Question: Since the latest Parse release (v1.6.3) my app gets stuck at launch, and the last breakpoint it hits is '[PFFacebookUtils initializeFacebook];' If I hit pause and look at the debugger, the stack trace looks like this:

I'm calling '[PFFacebookUtils initializeFacebook]' in - '(BOOL)application:(UIApplication *)application didFinishLaunchingWithOptions:(NSDictionary *)launchOptions' as advised.
From googling the semaphore_wait_trap issue, it seems to be related to clashing background threads(?) in Core Data. But I've tried commenting out all my background Parse queries and it still occurs.
I tried updating pods (this occurred before updating, incidentally). I can also run the app from a clean install, until I log in to Facebook, at which point the crash happens every time I try to launch. The PFUser appears to be returning fine when queried. I've also cleared out my entire database but it didn't make a difference.
Anyone know what might be going on?
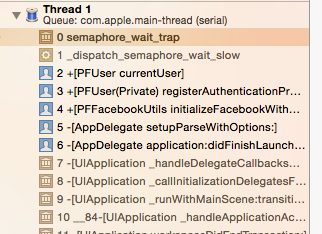
Answer: I was seeing this same issue and found that changing the order of this initialization sequence (I am using swift) got me past it (notably commenting out the local data store also unblocks it):
This gets caught in semaphore_wait_trap:
'''
// Parse integration initialization
Parse.enableLocalDatastore()
Parse.setApplicationId("<my app id>", clientKey: "<my client key>")
PFAnalytics.trackAppOpenedWithLaunchOptions(launchOptions)
PFFacebookUtils.initializeFacebook()
'''
This does not:
'''
// Parse integration initialization
Parse.enableLocalDatastore()
Parse.setApplicationId("<my app id>", clientKey: "<my client key>")
PFFacebookUtils.initializeFacebook()
PFAnalytics.trackAppOpenedWithLaunchOptions(launchOptions)
'''
Not sure of the underlying issue but hope it helps.